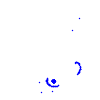
Particle: pion